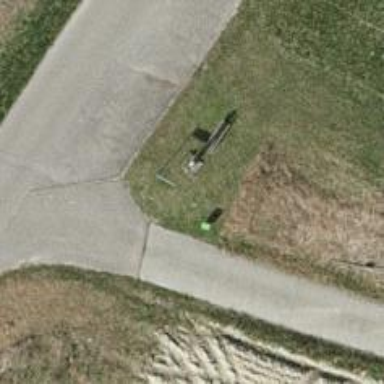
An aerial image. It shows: Bench.